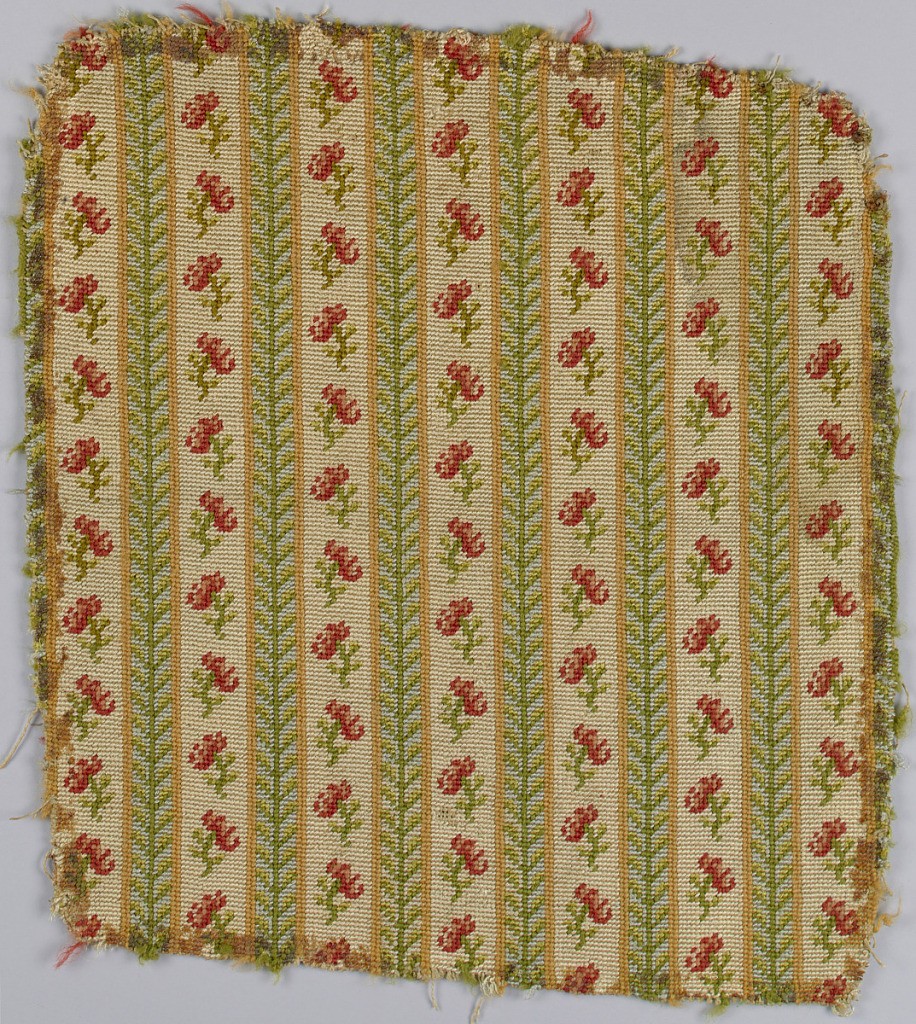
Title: Fragment
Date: early 19th century
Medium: wool, silk, linen Technique: counted stitches
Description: Fragment of upholstery fabric with two alternating stripes. One has red blossoms and green stems on an ivory ground; the other is a geometric vine in three shades of green.